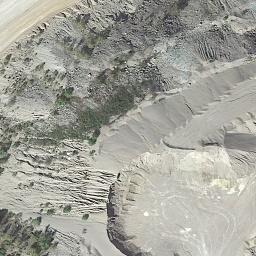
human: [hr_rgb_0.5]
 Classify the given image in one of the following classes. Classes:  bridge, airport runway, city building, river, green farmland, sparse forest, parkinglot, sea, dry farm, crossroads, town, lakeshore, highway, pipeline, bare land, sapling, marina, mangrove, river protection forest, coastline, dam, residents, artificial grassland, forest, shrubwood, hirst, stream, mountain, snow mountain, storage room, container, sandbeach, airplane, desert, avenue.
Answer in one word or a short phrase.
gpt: bare land